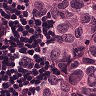
Metastatic tissue present: yes